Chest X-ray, PA view. Patient: 57 years old, sex M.
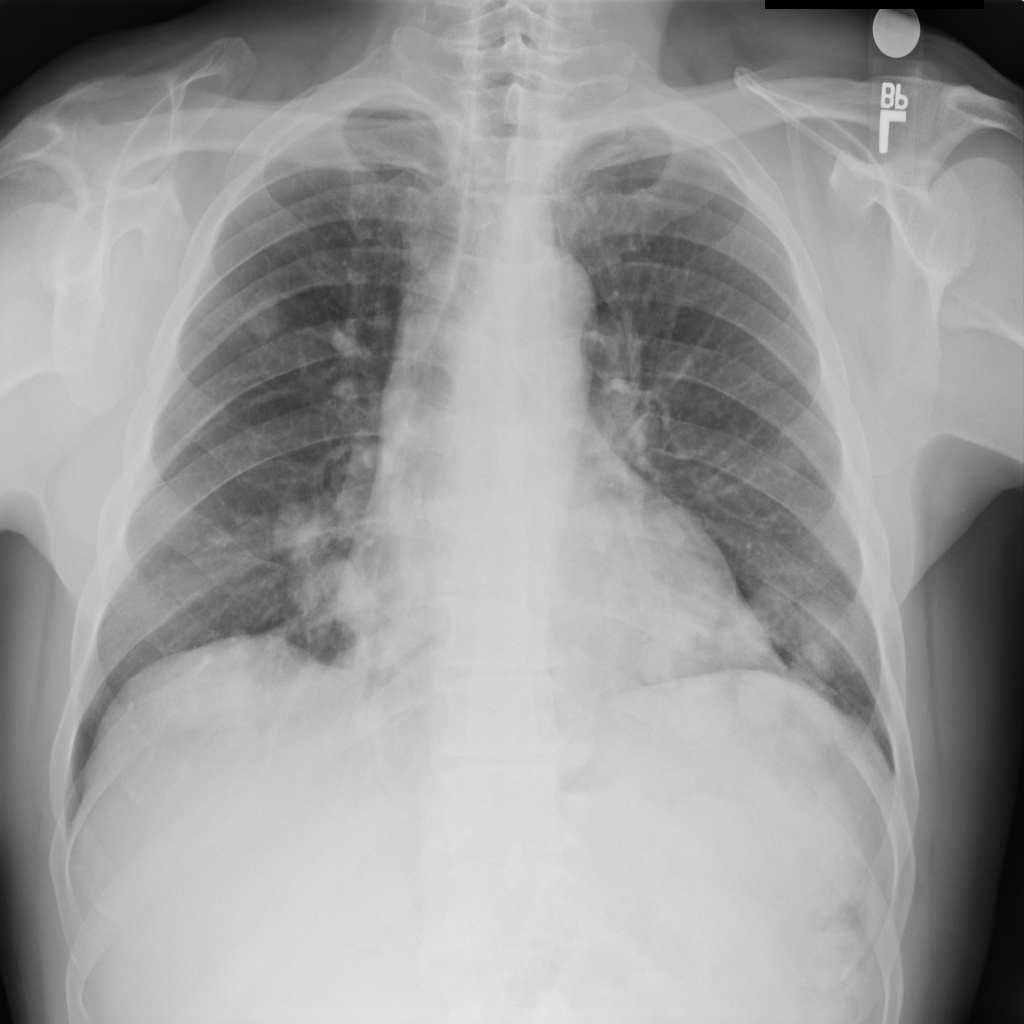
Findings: Infiltration, Nodule